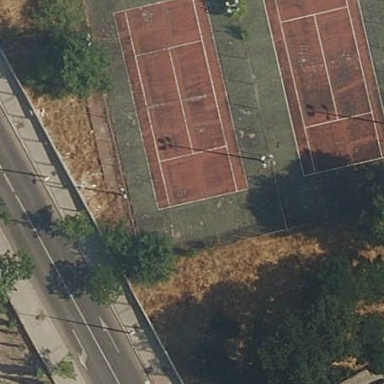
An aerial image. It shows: Tennis court on the leisure land pitch.